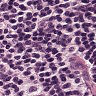
Metastatic tissue present: no